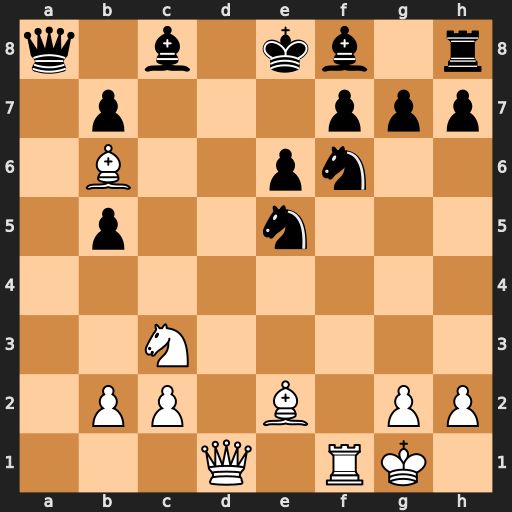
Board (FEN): q1b1kb1r/1p3ppp/1B2pn2/1p2n3/8/2N5/1PP1B1PP/3Q1RK1
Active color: w
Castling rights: k
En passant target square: -
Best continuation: Qd8#